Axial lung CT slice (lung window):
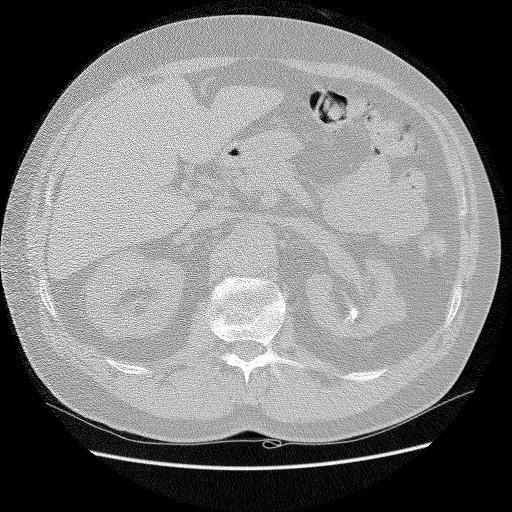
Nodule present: no